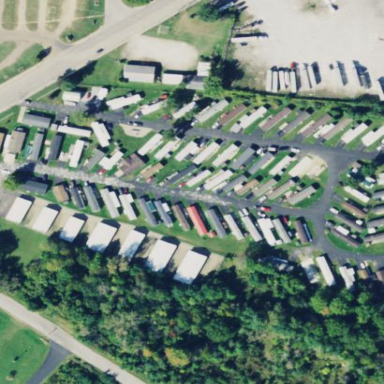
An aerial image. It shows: Residential area that serves as trailer park.